Question: We allow users to create blog entries via front end. but for some reason the tinymce editor doesn't have image upload button. Authors have to drag the image from their desktop to tinymce to insert an image.
is there a way to add image button allowing authors to upload images and using them in their blog?
Also just realised, there is no "Link" button either

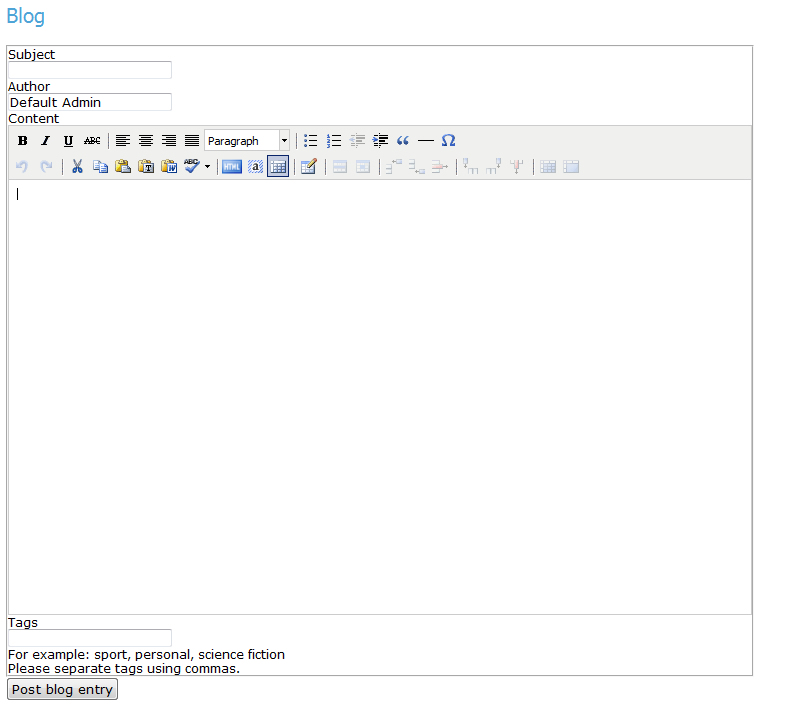
Answer: You can enable the default TinyMCE image and link insertion buttons using the code below. However, this won't contain the SilverStripe specific functionality such as choosing a page to link to or uploading images - you have to manually enter link and image URLs.
'''
HtmlEditorConfig::get()->addButtonsToLine(1, 'link', 'unlink', 'image');
'''
The image and link insertion functionality is quite heavily tied to the CMS in version 2.4, but is being rewritten as part of 3.0 and will work in the front end.
See the <URL> for more details on customising the functionality available in the WYSIWYG editor.